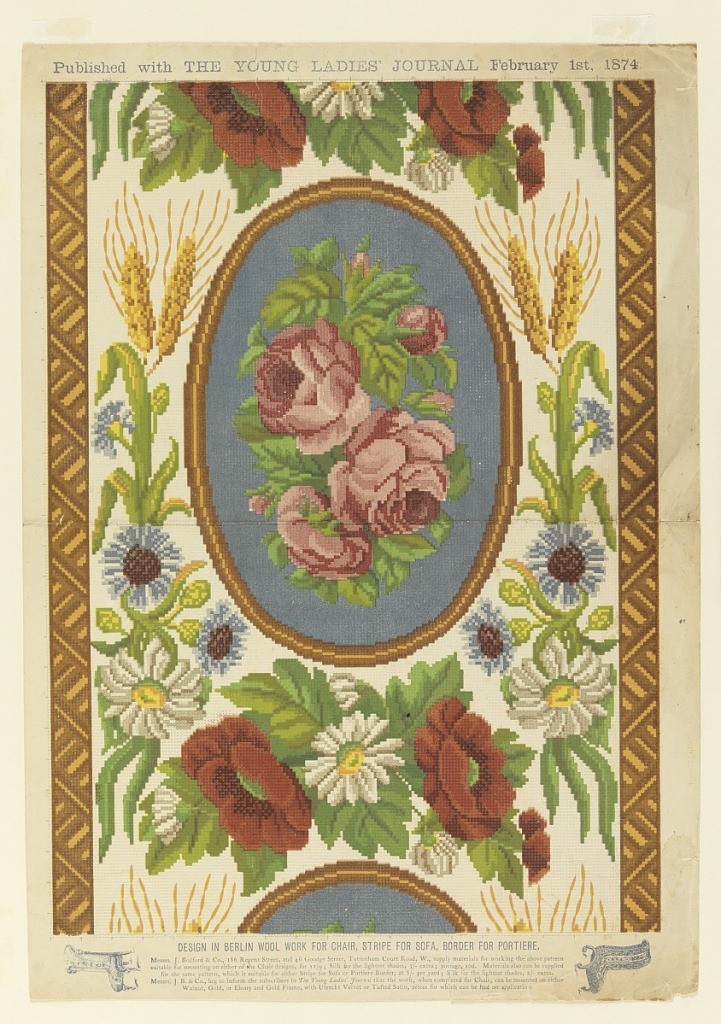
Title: Design in Berlin Wool Work
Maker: J. Bedford & Co., English
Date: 1874
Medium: Chromolithograph on joined sheets of impressed, wove paper
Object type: Print
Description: Vertical sheet illustrating a design for knotted berlin work that depicts a repeated oval of mauve roses on a teal blue ground.  Between the ovals are sprays of white flowers with yellow centers flanked by russet flowers and greenery.  Framing the ovals are additional white and blue flowers with small golden plants that are possibly sheaves of wheat.  The entire composition is on a white ground with two parallel borders of altnerating golden and brown stripes. A publication title is at the top, and details about the design and where to obtain materials for it are located in the bottom margin. The paper also had a grid-like impression that gives it the texture of canvas.